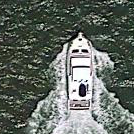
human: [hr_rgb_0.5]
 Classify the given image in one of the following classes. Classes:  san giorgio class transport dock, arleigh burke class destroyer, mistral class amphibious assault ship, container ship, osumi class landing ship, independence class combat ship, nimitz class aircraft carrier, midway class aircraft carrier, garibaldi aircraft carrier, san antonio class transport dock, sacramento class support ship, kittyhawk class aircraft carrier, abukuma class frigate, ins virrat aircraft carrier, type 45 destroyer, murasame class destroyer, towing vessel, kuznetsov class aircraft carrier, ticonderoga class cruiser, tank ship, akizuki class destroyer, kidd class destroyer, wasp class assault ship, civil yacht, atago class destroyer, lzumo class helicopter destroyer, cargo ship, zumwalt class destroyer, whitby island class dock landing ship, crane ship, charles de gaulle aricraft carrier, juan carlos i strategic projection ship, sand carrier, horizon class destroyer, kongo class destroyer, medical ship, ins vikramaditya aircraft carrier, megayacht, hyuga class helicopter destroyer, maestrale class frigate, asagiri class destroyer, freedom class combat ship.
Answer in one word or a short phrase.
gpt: Civil yacht